Question: I have a program that is constantly running. Normally, it seems to garbage collect, and remain under about 8MB of memory usage. However, every weekend, it refuses to garbage collect unless I make an explicit call to it. However, if it nears the maximum heap size, it will still garbage collect. However the only reason this issue was noticed, is because it actually crashed from running out of memory on one weekend i.e. it must have reached the maximum heap size, and not run the garbage collector.
The following image <URL> is a graph of the program's memory usage over a day. On the sides of the graph, you can see the normal behaviour of the program's memory usage, but the first large peak is what seems to start over the weekend. This particular graph is a strange example, because after I made an explicit call to the garbage collector, it ran successfully, but then it went and climbed back to the maximum heap size and successfully garbage collected on it's own twice.
What is going on here?
Ok, from the comments, it seems I haven't provided enough information. The program simply receives a stream of UDP packets, which are placed in a queue (set to have a maximum size of 1000 objects), which are then processed to have their data stored in a database. On average, it gets about 80 packets per second, but can peak to 150. It's running under Windows Server 2008.
The thing is, this activity is fairly consistent, and if anything, at the time that the memory usage starts it's steady climb, the activity should be lower, not higher. Mind you, the graph I posted above is the only one I have that extends back that far, since I only changed the Java Visual VM wrapper to keep graph data back far enough to see it this week, so I have no idea if it's exactly the same time every week, because I can't watch it over the weekend, as it's on a private network, and I'm not at work on the weekend.
Here is a graph of the next day:
This is pretty much what the memory usage looks like every other day of the week. The program is never restarted, and we only tell it to garbage collect on a Monday morning because of this issue. One week we tried restarting it on a Friday afternoon, and it still started climbing sometime over the weekend, so the time that we restart it doesn't seem to have anything to do with the memory usage next week.
The fact that it successfully garbage collects all those objects when we tell it to implies to me that the objects are collectable, it's just not doing it until it reaches the maximum heap size, or we explicitly call the garbage collector. A heap dump doesn't tell us anything, because when we try to perform one, it suddenly runs the garbage collector, and then outputs a heap dump, which of course looks perfectly normal at this point.
So I suppose I have two questions: Why is it suddenly not garbage collecting the way it does the rest of the week, and why is it that on one occassion, the garbage collection that occurs when it reaches the maximum heap size was unable to collect all those objects (i.e. why would there be references to so many objects that one time, when every other time there must not be)?
UPDATE:
This morning has been an interesting one. As I mentioned in the comments, the program is running on a client's system. Our contact in the client organisation reports that at 1am, this program failed, and he had to restart it manually when he got into work this morning, and that once again, the server time was incorrect. This is an issue we've had with them in the past, but until now, the issue never seemed to be related.
Looking through the logs that our program produces, we can deduce the following information:
1. At 01:00, the server has somehow resynced it's time, setting it to 00:28.
2. At 00:45 (according to the new, incorrect server time), one of the message processing threads in the program has thrown an out of memory error.
3. However, the other message processing thread (there are two types of messages we receive, they are processed slightly differently, but they are both constantly coming in), continues to run, and as usual, the memory usage continues to climb with no garbage collection (as seen from the graphs we have been recording, once again).
4. At 00:56, the logs stop, until about 7am when the program was restarted by our client. However, the memory usage graph, for this time, was still steadily increasing.
Unfortunately, because of the change in server time, this makes the times on our memory usage graph unreliable. However, it seems to be that it tried to garbage collect, failed, increased the heap space to the maximum available size, and killed that thread all at once. Now that the maximum heap space has increased, it's happy to use all of it without performing a major garbage collection.
So now I ask this: if the server time changes suddenly like it did, can that cause a problem with the garbage collection process?
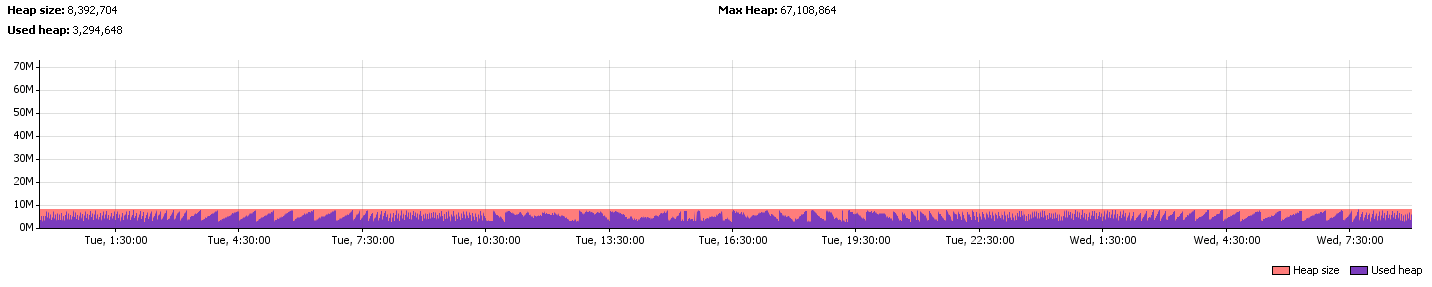
Answer: > However the only reason this issue was noticed, is because it actually crashed from running out of memory on one weekend i.e. it must have reached the maximum heap size, and not run the garbage collector.
I think your diagnosis is incorrect. Unless there is something seriously broken about your JVM, then the application will only throw an OOME it has just run a full garbage collect, and discovered that it doesn't have enough free heap to proceed.
I suspect that what is going on here is one or more of the following:
- Your application has a slow memory leak. Each time you restart the application, the leaked memory gets reclaimed. So, if you restart the application regularly during the week, this could explain why it only crashes on the weekend.- Your application is doing computations that require varying amounts of memory to complete. On that weekend, someone sent it a request that required more memory that was available.
Running the GC by hand is not actually going to solve the problem in either case. What you need to do is to investigate the possibility of memory leaks, and also look at the application memory size to see if it is large enough for the tasks that are being performed.
If you can capture heap stats over a long period, a memory leak will show up as a downwards trend over time in the amount of memory available after full garbage collections. (That is the height of the longest "teeth" of the sawtooth pattern.) A workload-related memory shortage will probably show up as an occasional sharp downwards trend in the same measure over a relatively short period of time, followed by a recovery. You may see both, then you could have both things happening.
@Ogre - I'd need a lot more information about your application to be able to answer that question (about memory leaks) with any specificity.
With your new evidence, there are two further possibilities:
- Your application may be getting stuck in a loop that leaks memory as a result of the clock time-warping.- The clock time-warping may cause the GC to think that it is taking too large a percentage of run time and trigger an OOME as a result. This behaviour depends on your JVM settings.
Either way, you should on your client to get them to stop adjusting the system clock like that. (A 32 minute timewarp is way too much!!). Get them to install a system service to keep the clock in sync with network time hour by hour (or more frequent). Critically, get them to use a service with an option to adjusts the clock in small increments.
(Re the 2nd bullet: there is a GC monitoring mechanism in the JVM that measures the percentage of overall time that the JVM is spending running the GC, relative to doing useful work. This is designed to prevent the JVM from grinding to a halt when your application is really running out of memory.
This mechanism would be implemented by sampling the wall-clock time at various points. But if the wall-clock time is timewarped at a critical point, it is easy to see how the JVM may think that a particular GC run took much longer than it actually did ... and trigger the OOME.)